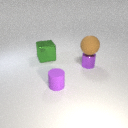
large brown rubber sphere above small purple metal cylinder